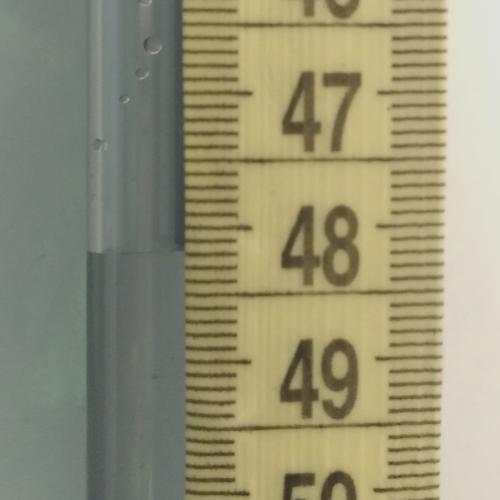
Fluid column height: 48.2 cm